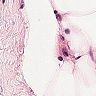
Metastatic tissue present: no